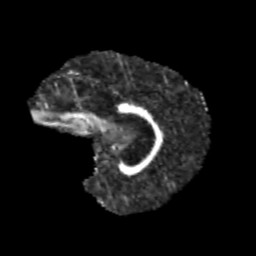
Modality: FA
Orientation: sagittal
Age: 11
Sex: female
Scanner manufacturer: siemens
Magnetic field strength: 3 T
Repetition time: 3.8 s
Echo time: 0.07 s